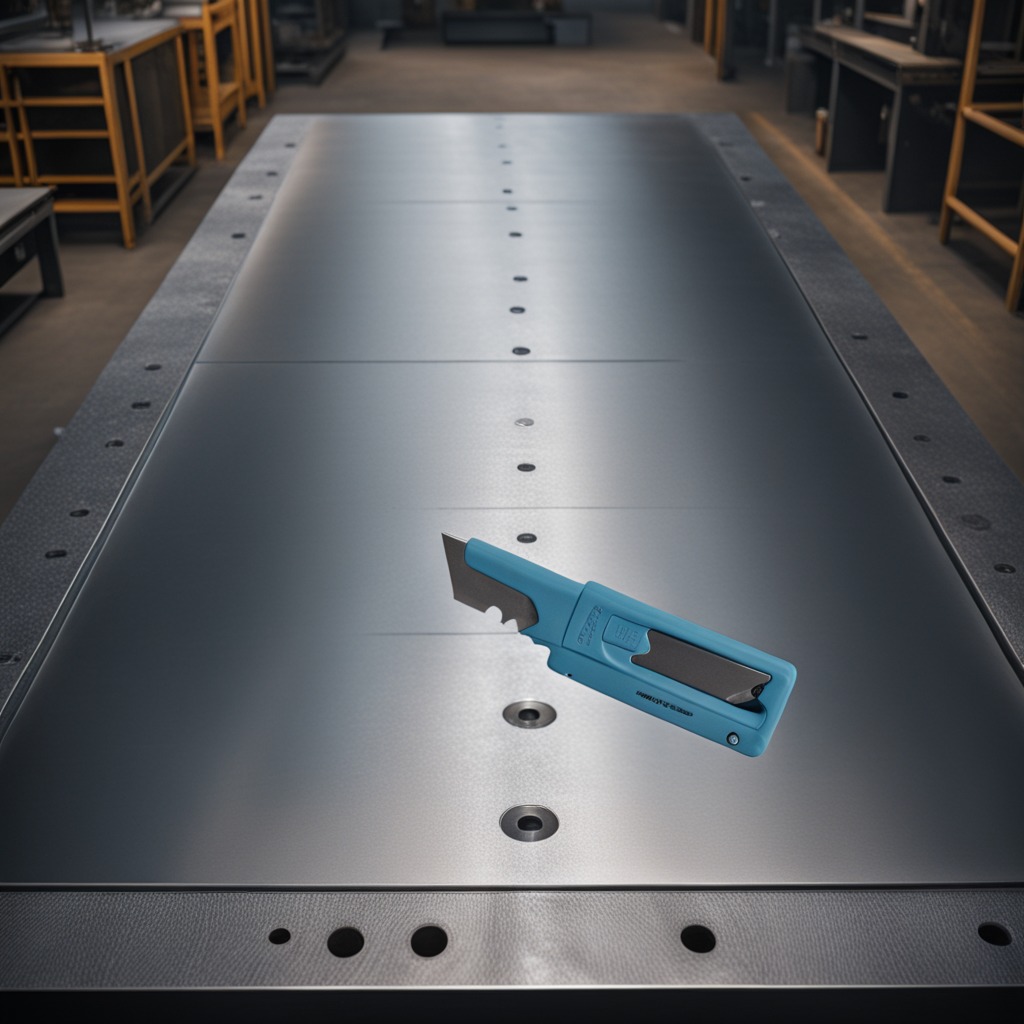
A utility knife is lying on a cold steel table in a mining workshop gritty textures.